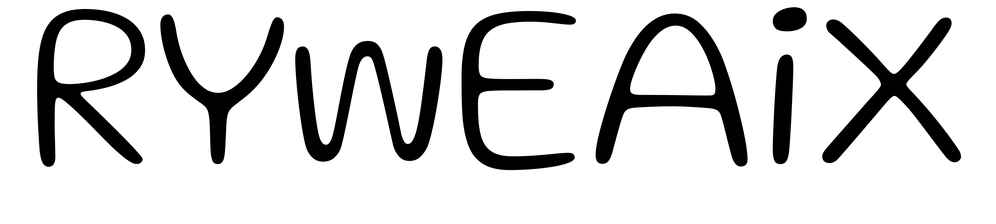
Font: Gluten_ExtraLight